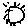
Label: sun